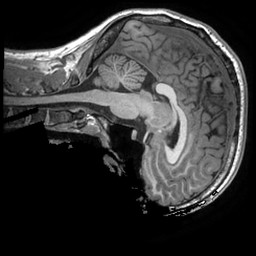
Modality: T1w
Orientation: sagittal
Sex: male
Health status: healthy
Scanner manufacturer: ge